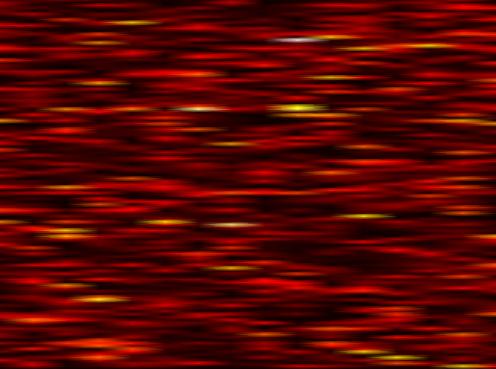
Label: UFMC